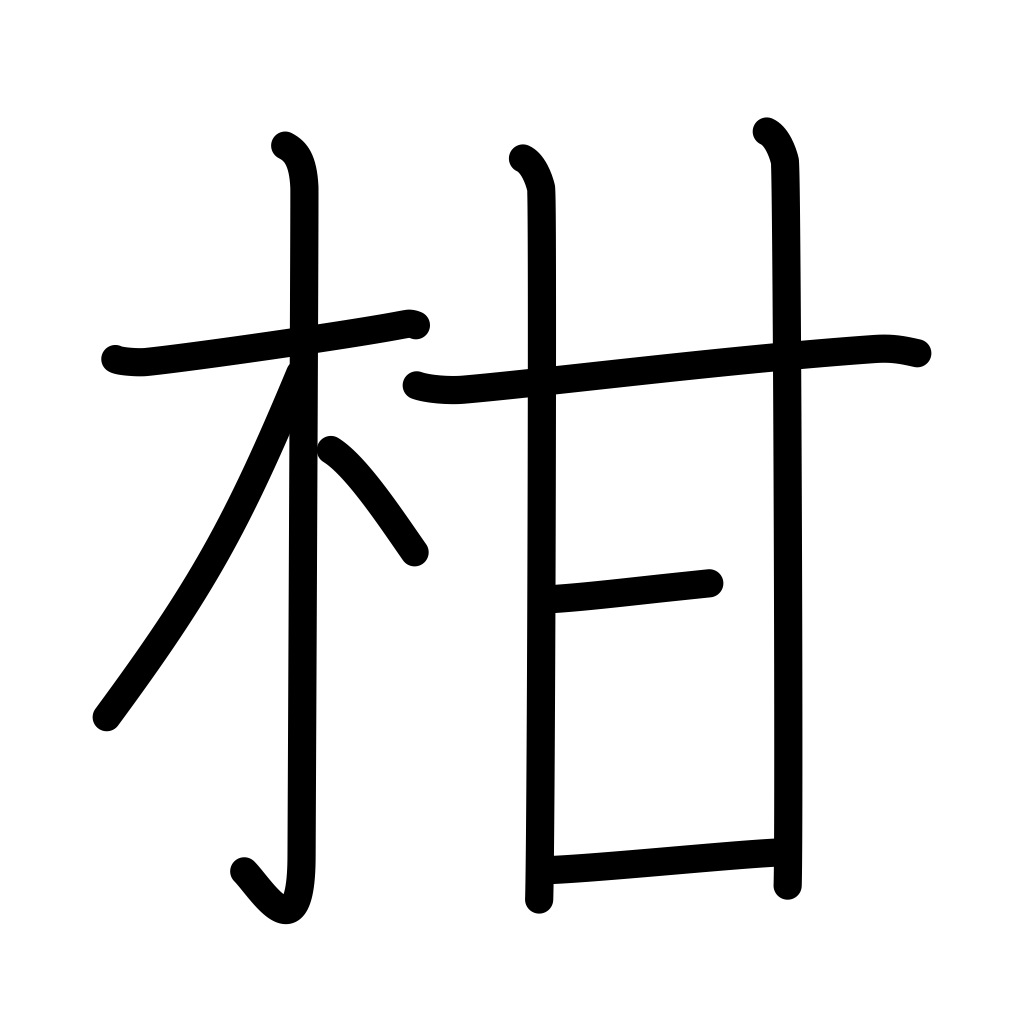
Meaning: citrus, orange